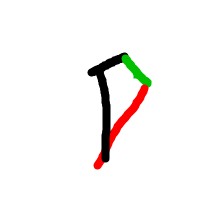
Shape: kite